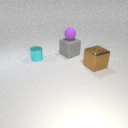
large gray rubber cube below small purple rubber sphere